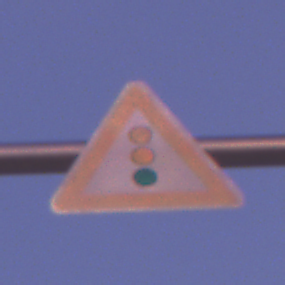
Verkehrszeichen: Lichtzeichenanlage
Umgebung: Outdoor, Nature
Tageszeit: Dawn
Wetter: PartlyCloudy
Licht: Natural
Jahreszeit: NotSpecified
Kontrast: MediumContrast